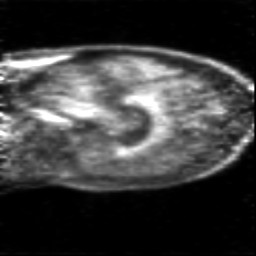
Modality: PET
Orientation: sagittal
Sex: female
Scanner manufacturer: siemens